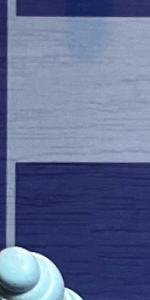
Label: Empty